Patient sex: F
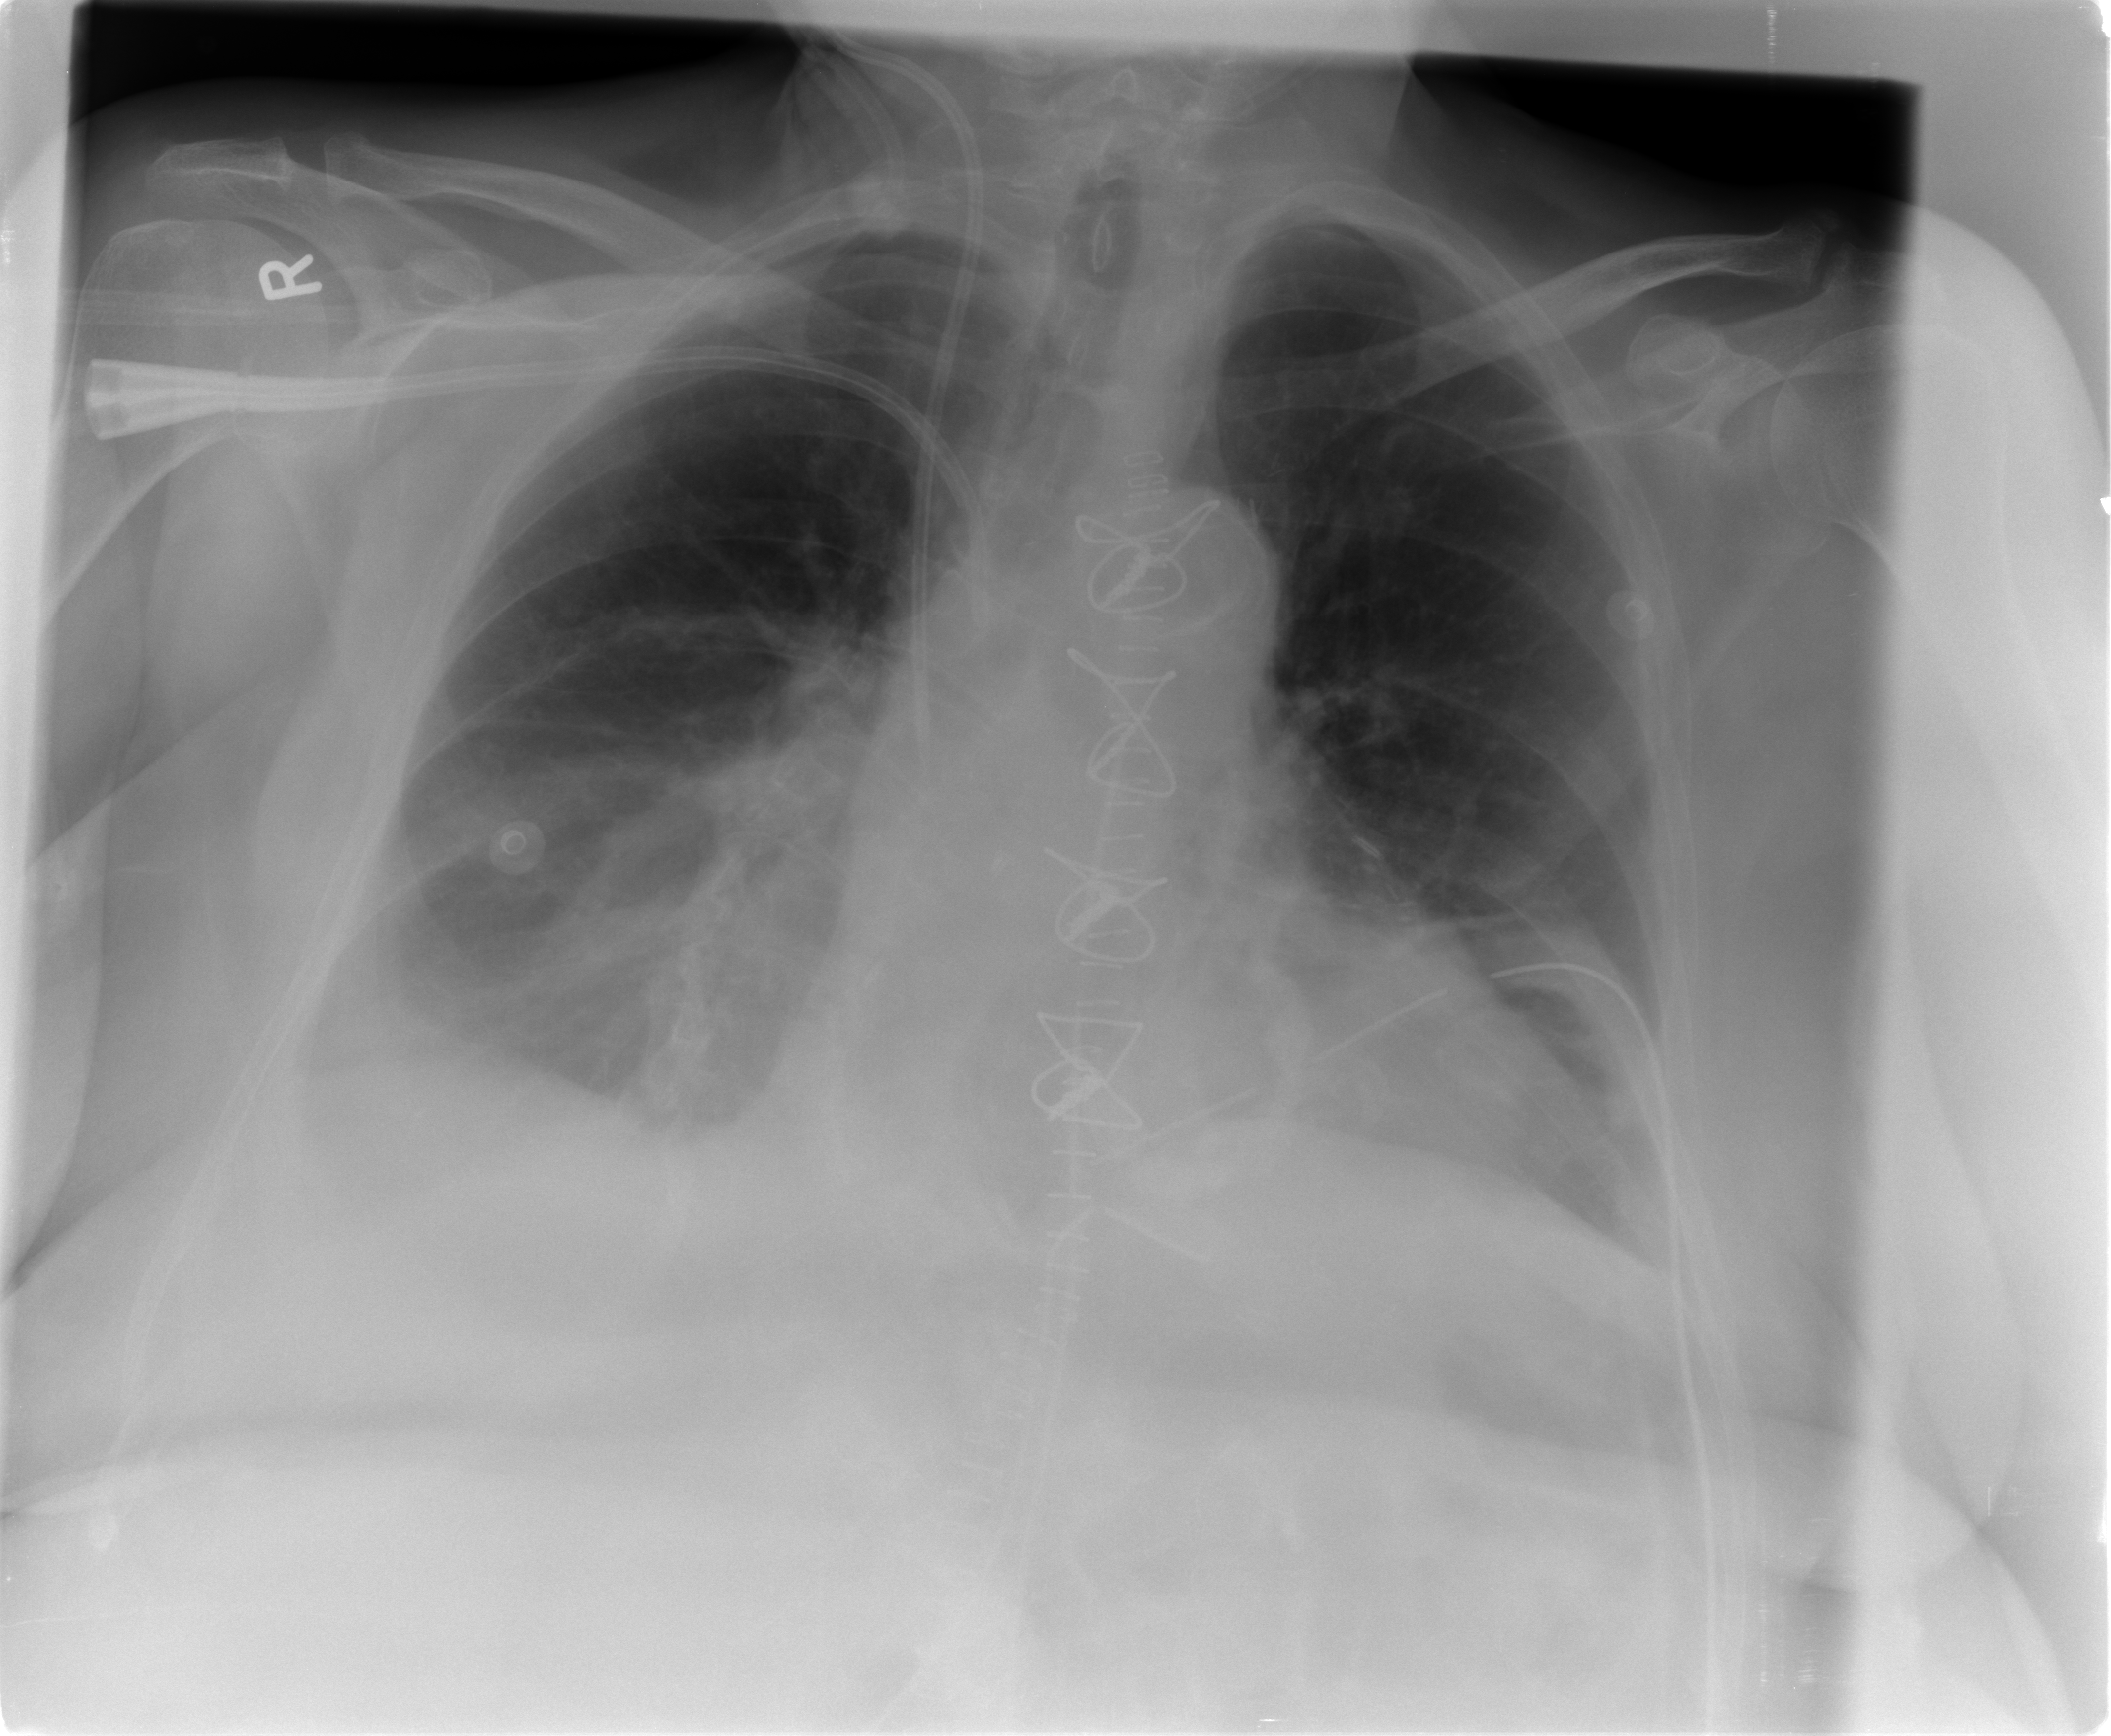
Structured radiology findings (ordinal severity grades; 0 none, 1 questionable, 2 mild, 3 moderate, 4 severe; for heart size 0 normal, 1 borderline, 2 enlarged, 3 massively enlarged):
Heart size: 2
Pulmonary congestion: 0
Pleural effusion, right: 0
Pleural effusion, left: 1
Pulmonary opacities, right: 2
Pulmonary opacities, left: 0
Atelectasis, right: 2
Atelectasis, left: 2